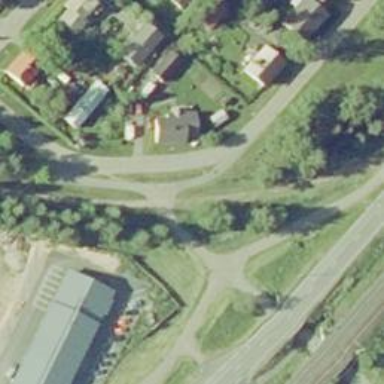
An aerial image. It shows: Asphalt cycleway.